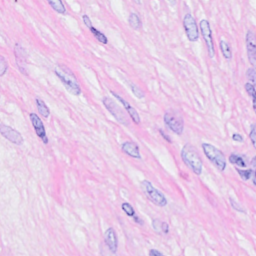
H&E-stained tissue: Breast